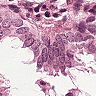
Metastatic tissue present: yes